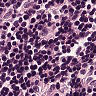
Metastatic tissue present: no